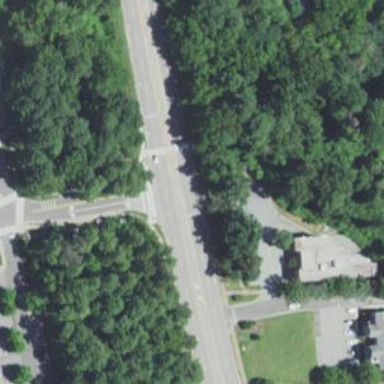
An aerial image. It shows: Primary highway with separate asphalt sidewalks.